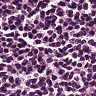
Metastatic tissue present: no